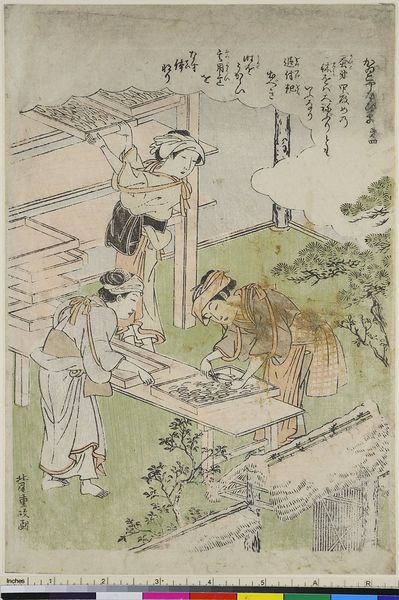
Titel: Anleitung zur Seidenraupenzucht Blatt 4
Künstler: Kitao Shigemasa
Standort: Hamburg
Institution: Museum für Kunst und Gewerbe Hamburg
Schlagwörter: baum, bäume, frauen, grün, menschen, kleid, tisch, zeichnung, gras, regal, stoff, pflanzen, seide, kopfbedeckung, holzschnitt, japan, schriftzeichen, barfuß, druckgraphik, druckgrafik, schmetterling, china, bewachsen, zeit, gewebe, raupe, farbholzschnitt, kokon, edo, reproduktionen, druckerzeugnisse, seidenherstellung, seidenspinner